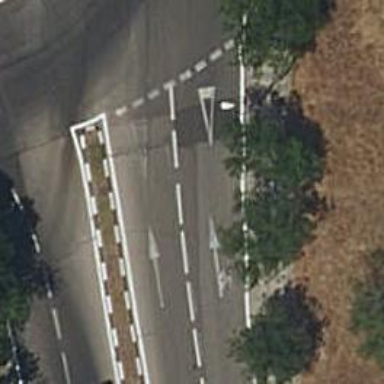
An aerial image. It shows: Road with "give way" sign.